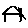
Label: house